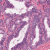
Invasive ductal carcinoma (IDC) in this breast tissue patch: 0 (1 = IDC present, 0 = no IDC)